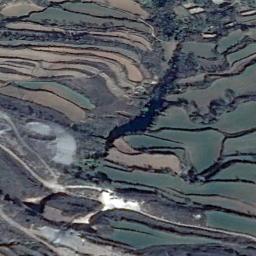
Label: terrace